Interaction volume radius: 5 \u00c5
Interaction volume height: 15 \u00c5
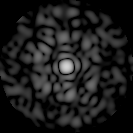
Disorder parameter: 0.8338